Question: I want to use AlamofireObjectMapper for the first time to parse a json response in swift.
The response is:
'''
"success": true,
"terms": "https:\/\/currencylayer.com\/terms",
"privacy": "https:\/\/currencylayer.com\/privacy",
"timestamp": <PHONE>,
"source": "USD",
"quotes": {
"USDAED": 3.672598,
"USDAFN": 66.599998,
"USDALL": 127.999937,
"USDAMD": 478.679993,
"USDANG": 1.780277,
"USDAOA": 165.072998,
"USDARS": 15.497261,
"USDAUD": 1.348899,
"USDAWG": 1.79,
"USDAZN": 1.714104,
"USDBAM": 1.855297,
"USDBBD": 2,
"USDBDT": 79.179735,
"USDBGN": 1.854199,
"USDBHD": 0.377036,
"USDBIF": <PHONE>,
"USDBMD": 1,
"USDBND": 1.429902,
"USDBOB": 6.870014,
"USDBRL": 3.396898,
"USDBSD": 1,
}
'''
I mapped it like this:
'''
class ModelCurrency: Mappable {
var success : Bool?
var terms : String?
var privacy : String?
var timestamp : CGFloat?
var source : String?
var quotes : [Quotes]?
init() {}
required init?(map: Map) {
}
func mapping(map: Map) {
success<-map["success"]
terms<-map["terms"]
privacy<-map["privacy"]
timestamp<-map["timestamp"]
source<-map["source"]
quotes<-map["quotes"]
print("It json\(terms)")
}
}
class Quotes : Mappable {
var name : String?
var val : CGFloat?
required init?(map: Map) {
}
func mapping(map: Map) {
name<-map["name"]
val<-map["val"]
}
}
'''
And in my controller:
'''
override func viewDidLoad() {
super.viewDidLoad()
tableView.delegate = self
tableView.dataSource = self
super.viewDidLoad()
let URL = "http://www.apilayer.net/api/live?access_key=ad847a0a855c0647590df2b818923025"
Alamofire.request(URL).responseArray(queue: "quotes") { (response: DataResponse<[Quotes]>) in
let arrayCurency = response.result.value!
for quotes in arrayCurency {
print(quotes.name!)
print(quotes.val!)
}
}
}
'''
It gives me error mapping and this error:
> cannot convert value 'String' to expected argument type 'DispatchQueue?'

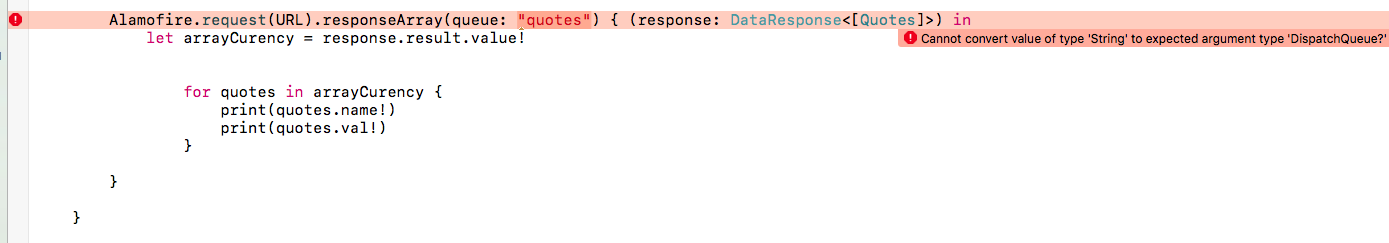
Answer: There are several issues.
1. You want to reference DataResponse<ModelCurrency> rather than DataResponse<[Quotes]>.
2. You want to use responseObject, not responseArray.
3. You don't want to use that queue parameter with a String value. The queue parameter is used to specify which dispatch queue you want the completion handlers to run. But that's not what you're doing here, so you should just remove it.
4. The value associated with the quotes key is not an array of objects. It is yet another dictionary. So you should map it to a dictionary, and then use map method to convert that to an array of Quote objects.
So, pulling that all together:
'''
Alamofire.request(urlString).responseObject { (response: DataResponse<ModelCurrency>) in
...
}
'''
And
'''
class ModelCurrency: Mappable {
var success : Bool?
var terms : String?
var privacy : String?
var timestamp : CGFloat?
var source : String?
var quotes : [Quote]?
required init?(map: Map) { }
func mapping(map: Map) {
success <- map["success"]
terms <- map["terms"]
privacy <- map["privacy"]
timestamp <- map["timestamp"]
source <- map["source"]
var dictionary: [String: CGFloat]?
dictionary <- map["quotes"]
quotes = dictionary?.map { return Quote(name: $0.key, val: $0.value) }
}
}
class Quote {
var name : String?
var val : CGFloat?
init(name: String?, val: CGFloat?) {
self.name = name
self.val = val
}
}
'''
(I've renamed 'Quotes' to 'Quote' as it would appear to be a quote for a single currency.)